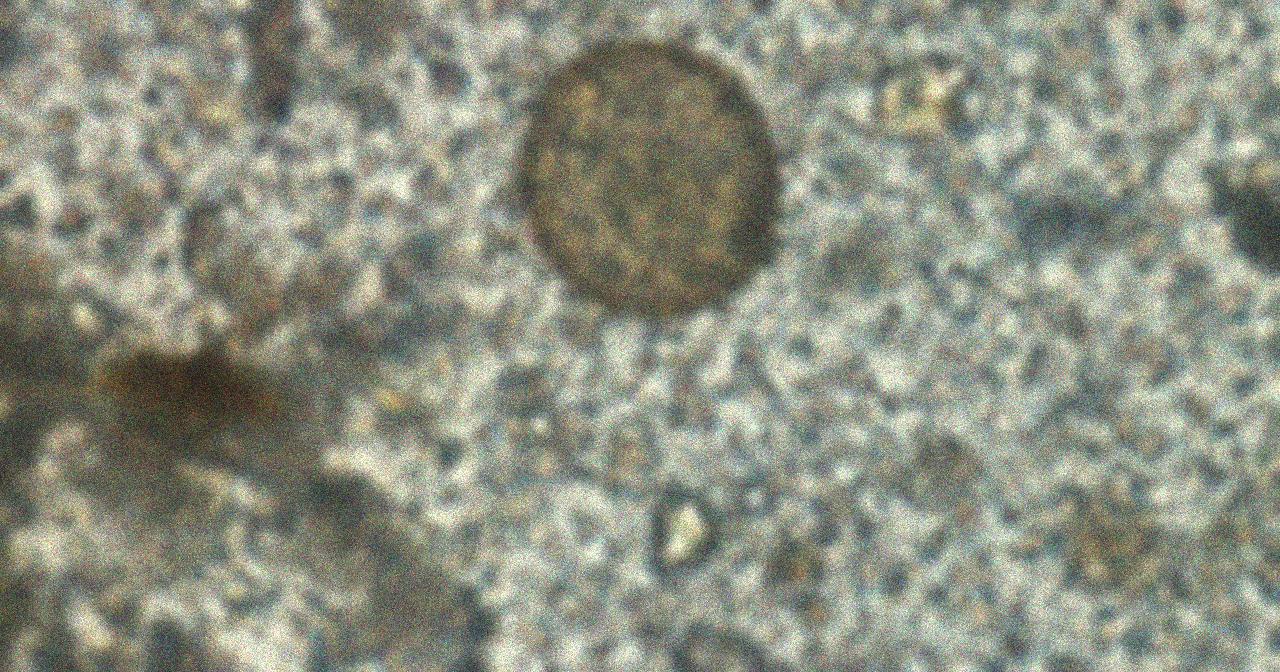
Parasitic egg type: Hymenolepis diminuta